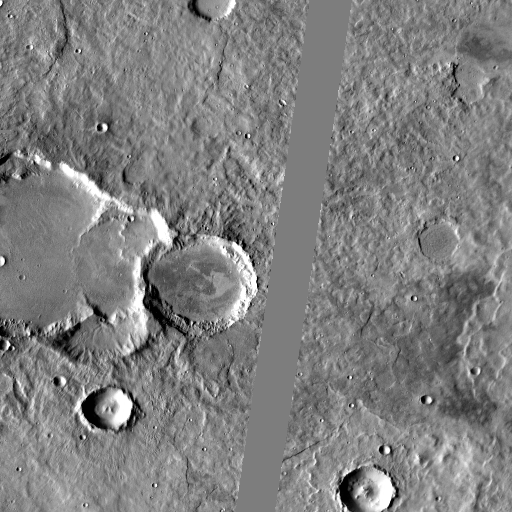
Crater classes present: Background, Other, Layered, Buried, Secondary